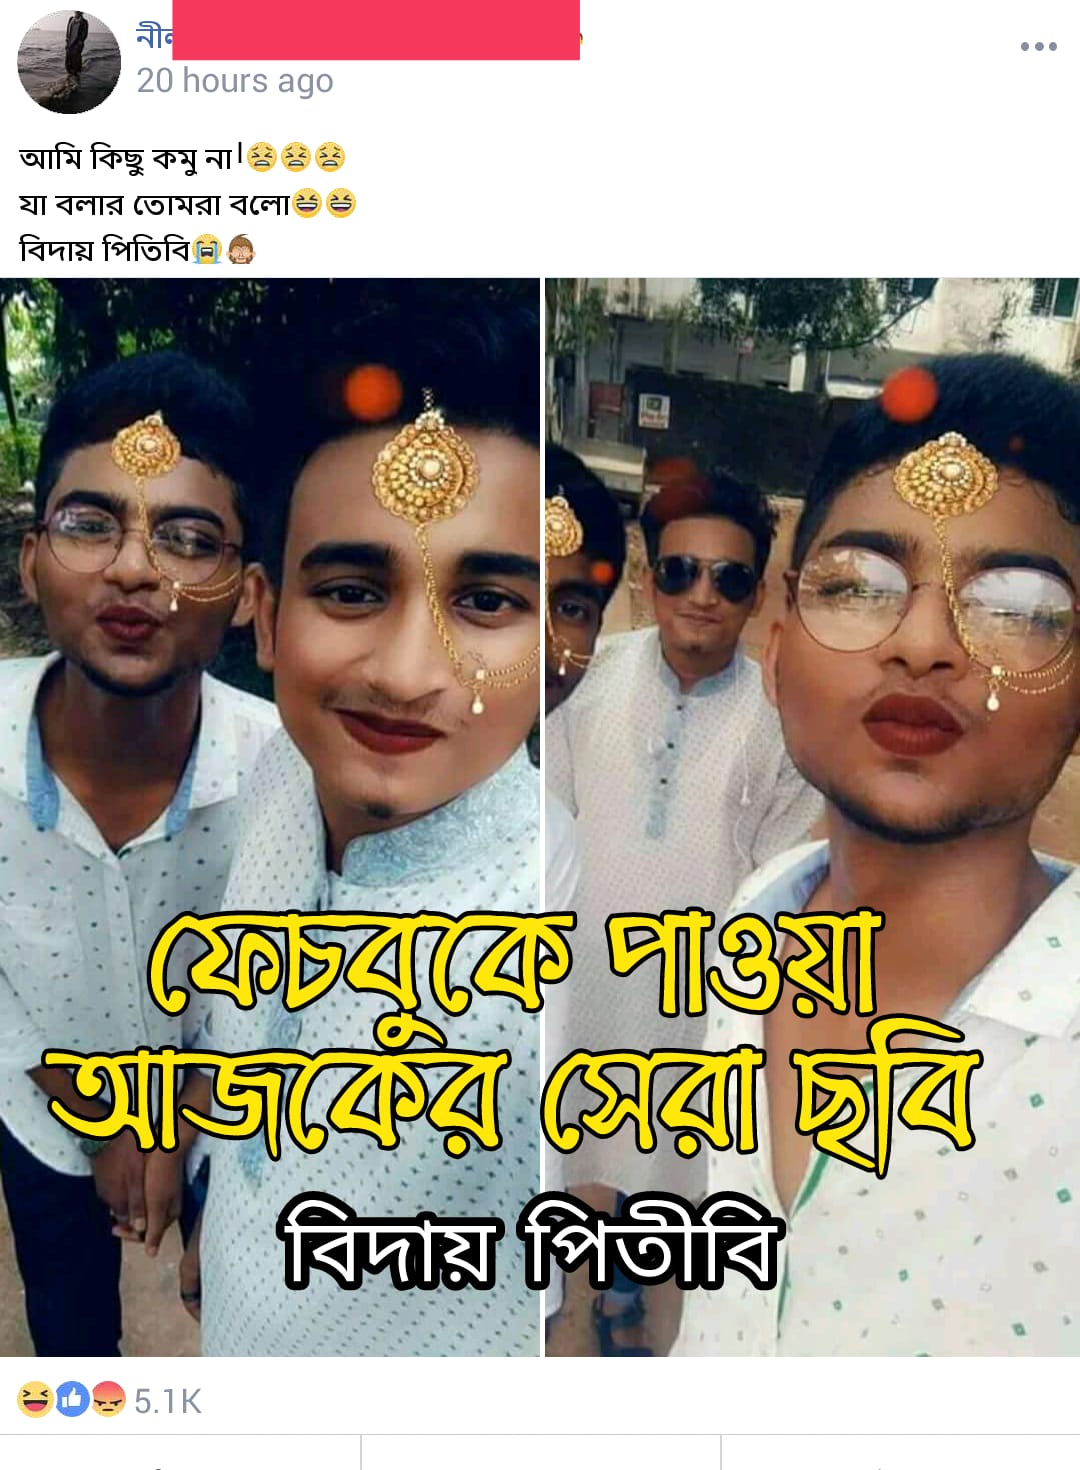
Caption: ফেচবুকে পাওয়া আজকের সেরা ছবি   বিদায় পিতীবি
Label: hate